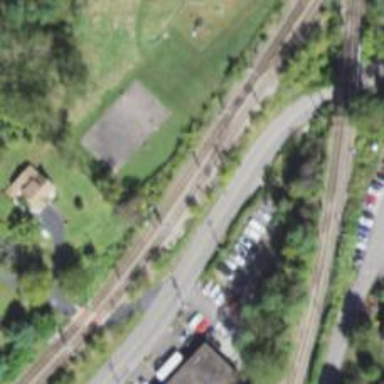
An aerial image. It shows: Light rail electrified with contact line.